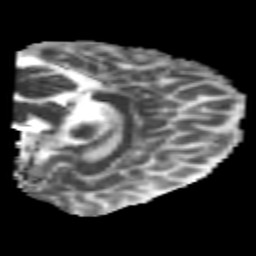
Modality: MD
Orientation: sagittal
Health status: healthy
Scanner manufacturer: philips
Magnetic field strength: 3 T
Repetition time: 6.964 s
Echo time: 0.092 s